Interaction volume radius: 5 \u00c5
Interaction volume height: 25 \u00c5
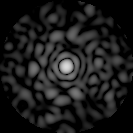
Disorder parameter: 0.8549